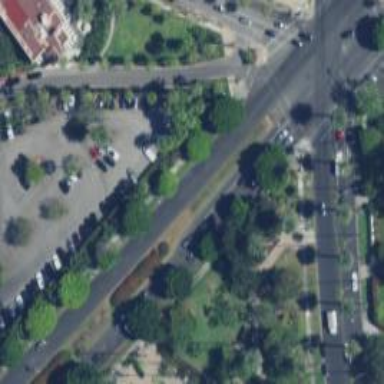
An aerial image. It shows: Secondary road surrounded by residential buildings.